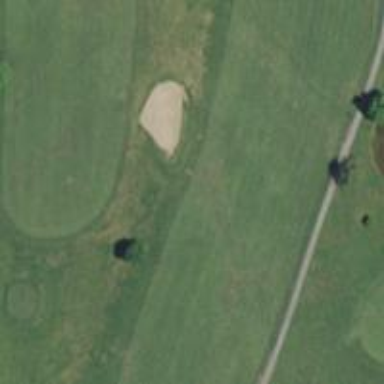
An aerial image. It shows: Golf fairway surrounded by grass.